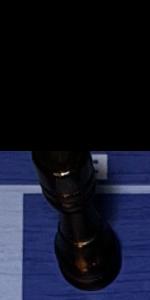
Label: Rook_Black